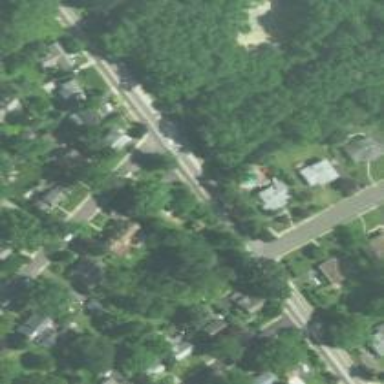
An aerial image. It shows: Residential road.